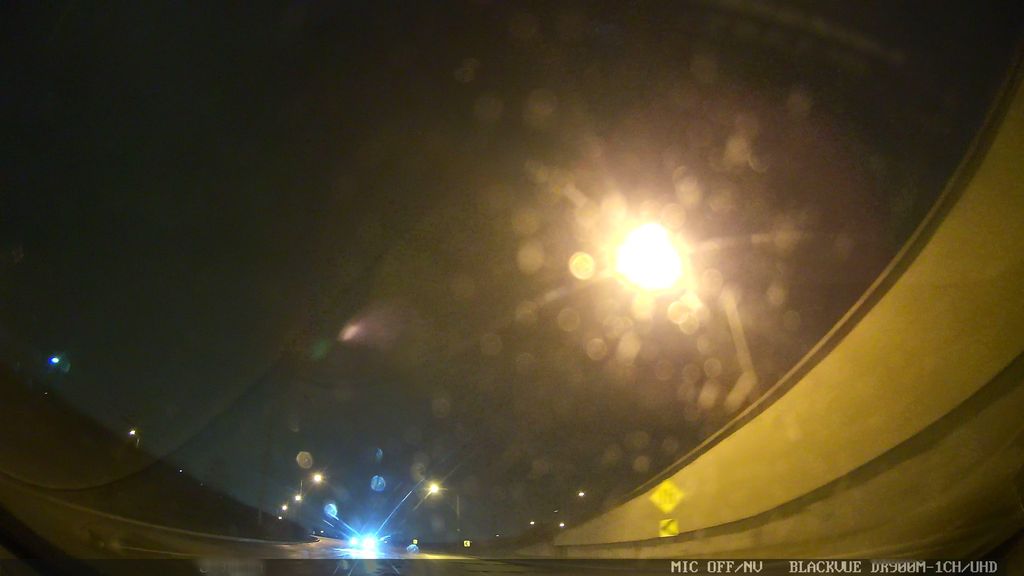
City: toronto